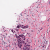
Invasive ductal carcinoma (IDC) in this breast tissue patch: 0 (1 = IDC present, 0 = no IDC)